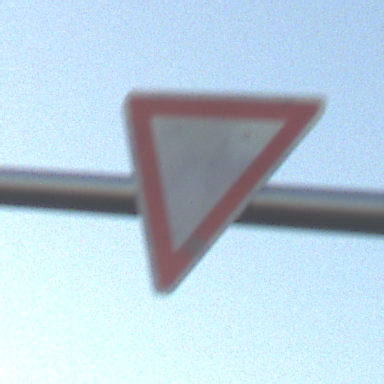
Verkehrszeichen: VorfahrtGewaehren
Umgebung: Outdoor, Nature
Tageszeit: SunriseSunset
Wetter: Clear
Licht: Natural
Jahreszeit: NotSpecified
Kontrast: HighContrast